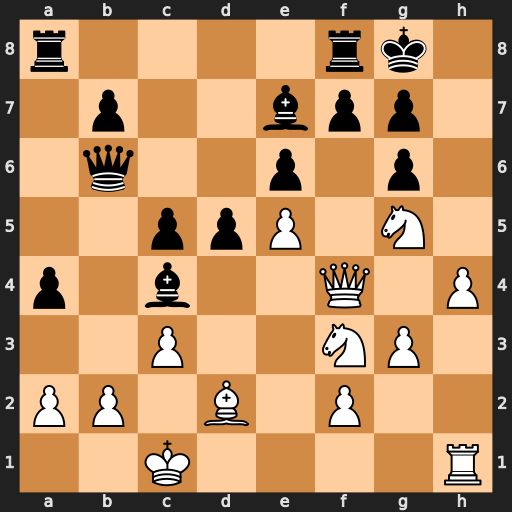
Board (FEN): r4rk1/1p2bpp1/1q2p1p1/2ppP1N1/p1b2Q1P/2P2NP1/PP1B1P2/2K4R
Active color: w
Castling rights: -
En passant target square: -
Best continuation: h5 Be2 hxg6 Bxg5 Nxg5 fxg6 Qh4 Bh5 g4 a3 b3